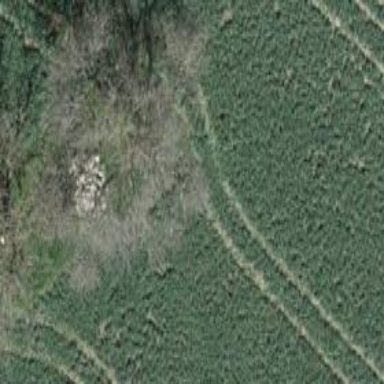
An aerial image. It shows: Forest area.